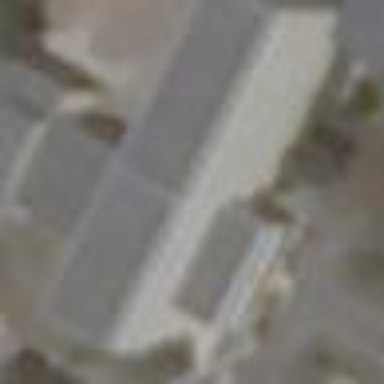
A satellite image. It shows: School building.